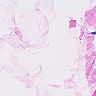
Metastatic tissue present: no